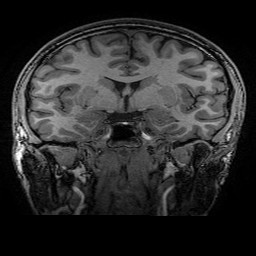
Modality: T1w
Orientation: sagittal
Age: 22
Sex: male
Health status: healthy
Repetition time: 2.53 s
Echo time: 0.0034 s